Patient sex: M
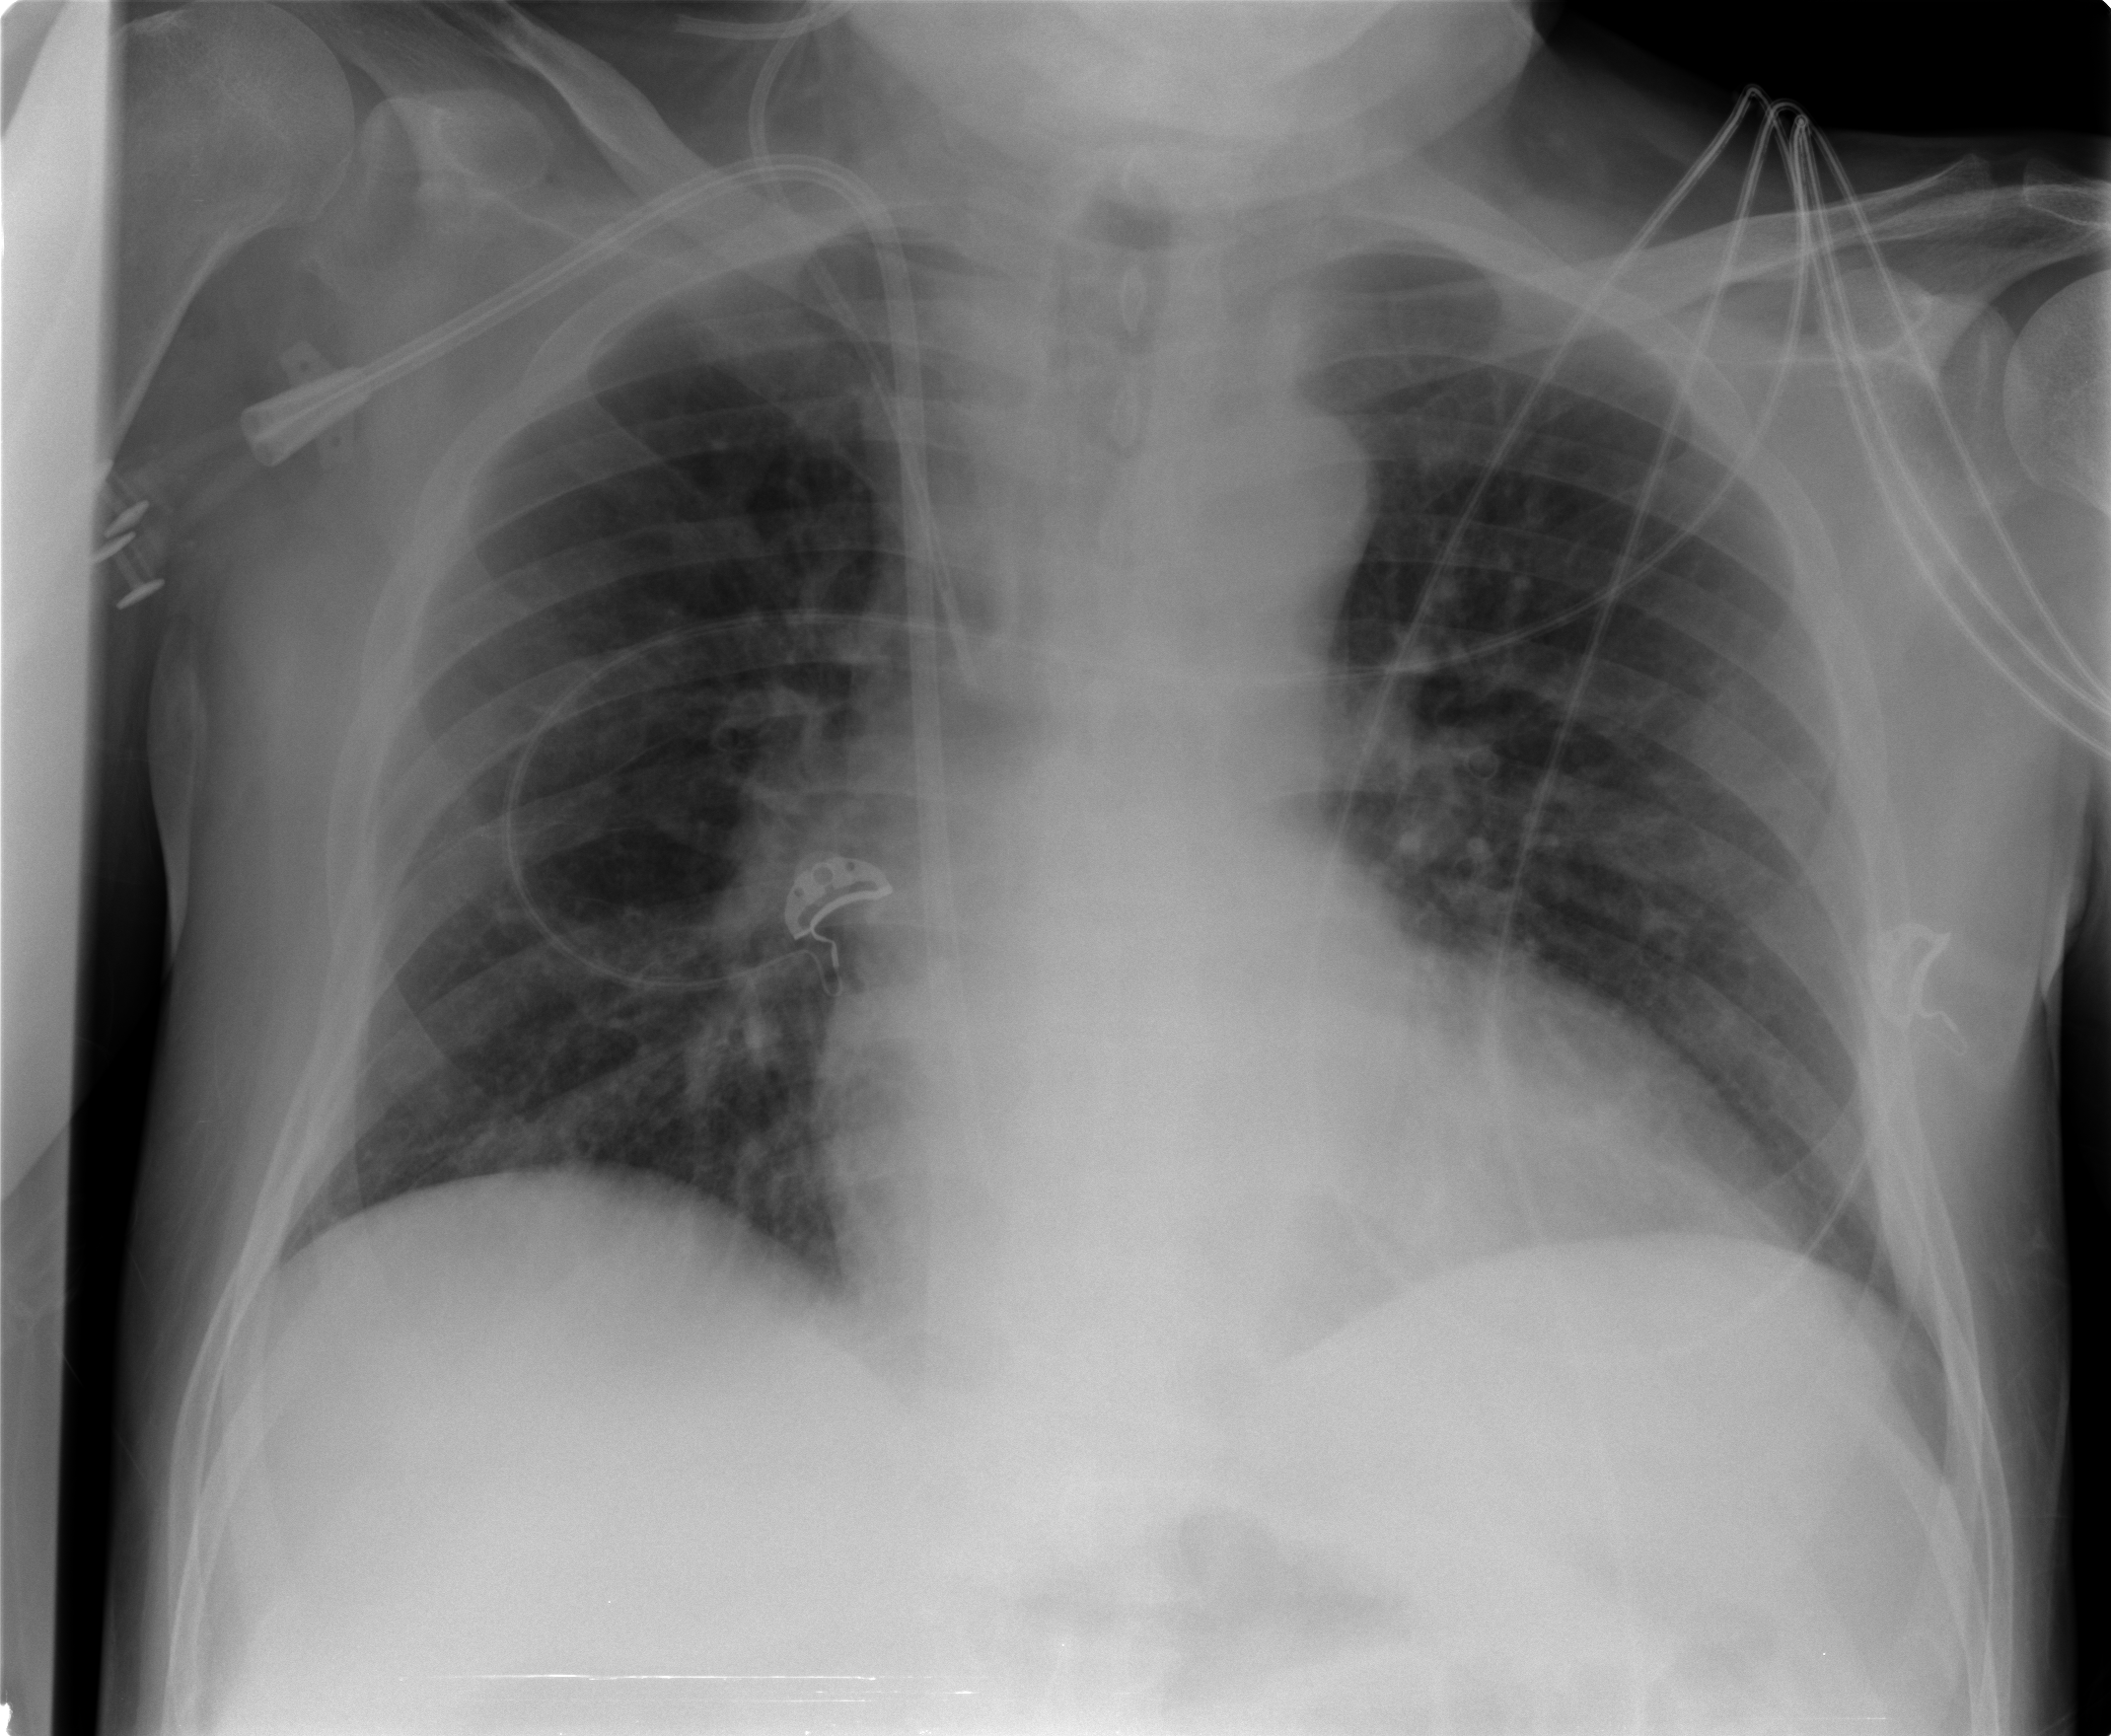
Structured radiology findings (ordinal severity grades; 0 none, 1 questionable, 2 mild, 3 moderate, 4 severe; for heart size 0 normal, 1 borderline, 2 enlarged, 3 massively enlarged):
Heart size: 2
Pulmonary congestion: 2
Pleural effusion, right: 0
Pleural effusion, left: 0
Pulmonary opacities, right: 0
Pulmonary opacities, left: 0
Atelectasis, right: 0
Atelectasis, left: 0